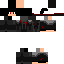
A male skeleton skin with dark skin, wearing red helmet dressed in a black armor chest and black pants, featuring a closed mouth.